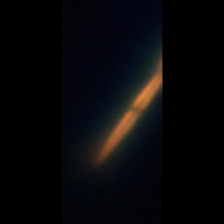
Taxon: Pennate
Group: Diatoms